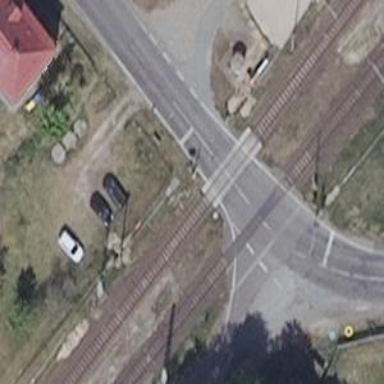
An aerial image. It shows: Level crossing along the railway.